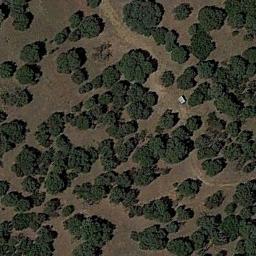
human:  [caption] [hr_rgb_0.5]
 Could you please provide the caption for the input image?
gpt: There are dozens of trees in this desert .

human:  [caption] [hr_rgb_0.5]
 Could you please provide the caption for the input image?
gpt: The chaparral is consist of dense green bushes on the desert .

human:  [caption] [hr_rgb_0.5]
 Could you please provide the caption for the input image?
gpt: Some disconnected green chaparrals of different sizes grow on the wasteland .

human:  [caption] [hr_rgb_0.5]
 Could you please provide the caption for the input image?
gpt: Chaparral is big and densely distributed in the sand and there is a house in the sand .

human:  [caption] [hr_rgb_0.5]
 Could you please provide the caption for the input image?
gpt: The vegetation in the chaparral is approximately the same size .